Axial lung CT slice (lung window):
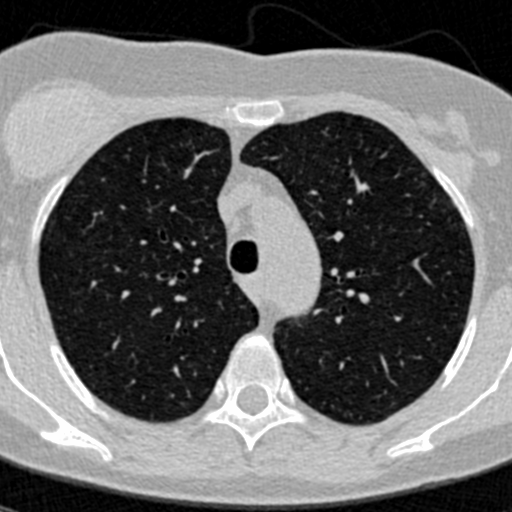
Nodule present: no